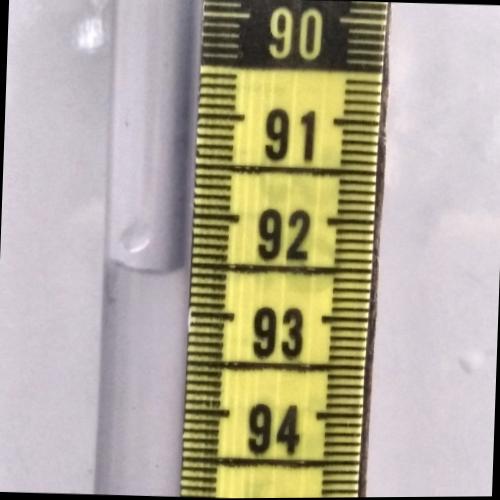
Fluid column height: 92.6 cm